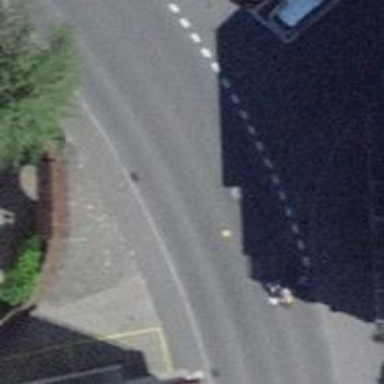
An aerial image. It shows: Secondary road with asphalt surface and sidewalks on both sides.